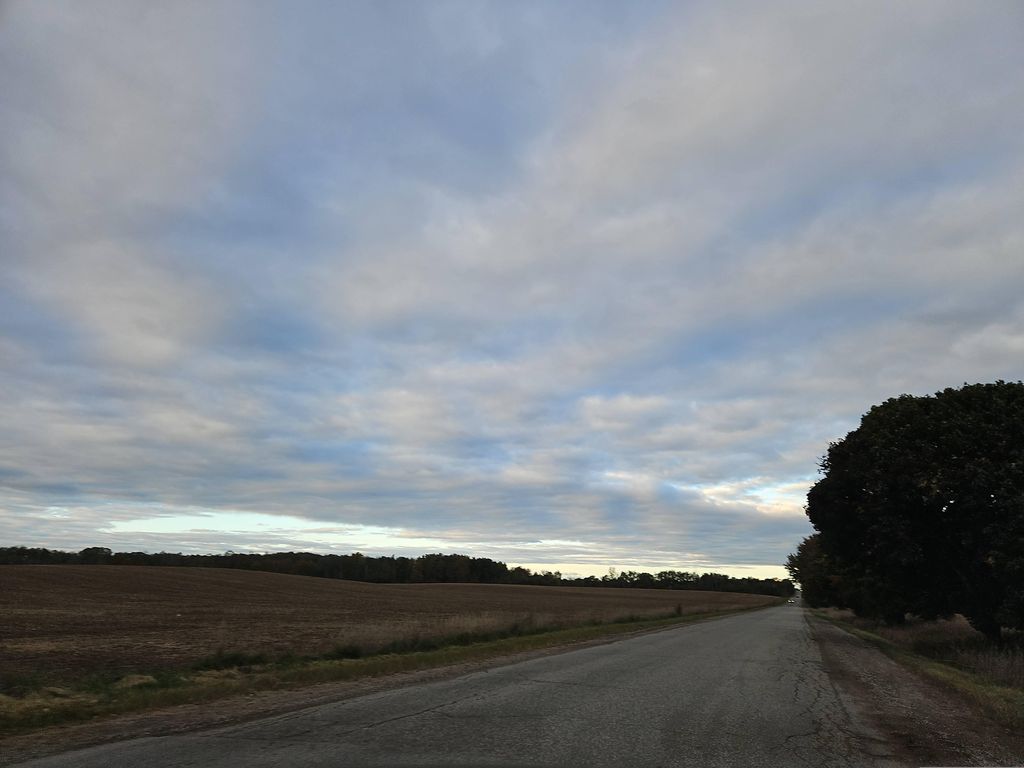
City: kitchener-waterloo